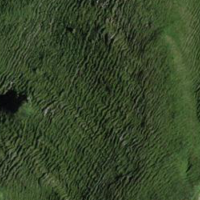
EUNIS habitat code: 23
Species observed at this site:
Miramella alpina